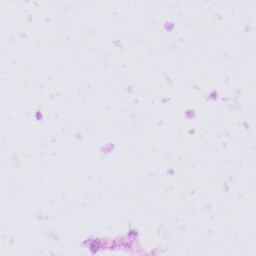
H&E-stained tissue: Prostate